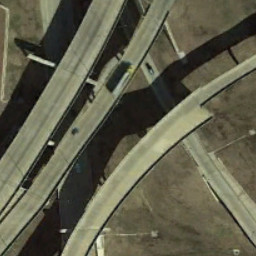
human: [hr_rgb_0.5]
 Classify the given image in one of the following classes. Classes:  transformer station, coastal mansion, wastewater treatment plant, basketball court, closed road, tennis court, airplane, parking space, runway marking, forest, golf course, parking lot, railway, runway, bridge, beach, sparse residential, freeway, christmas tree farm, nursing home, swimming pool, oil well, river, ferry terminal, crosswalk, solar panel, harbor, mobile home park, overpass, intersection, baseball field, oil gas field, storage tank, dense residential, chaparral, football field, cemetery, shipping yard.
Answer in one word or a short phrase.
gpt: overpass